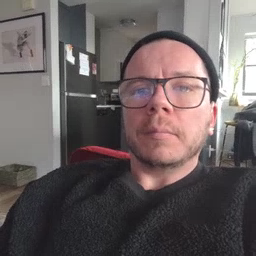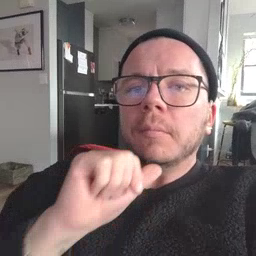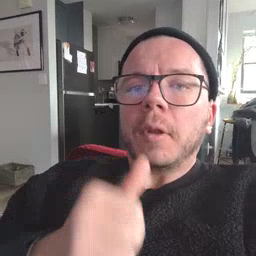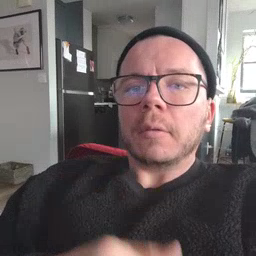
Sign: not